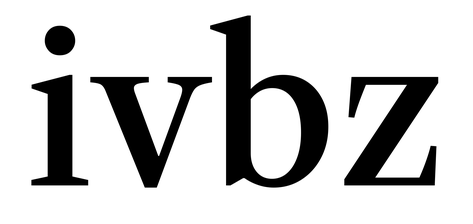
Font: LibreCaslonText_Medium